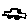
Label: car